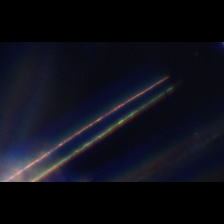
Taxon: Psuedo-nitzschia
Group: Diatoms